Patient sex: F
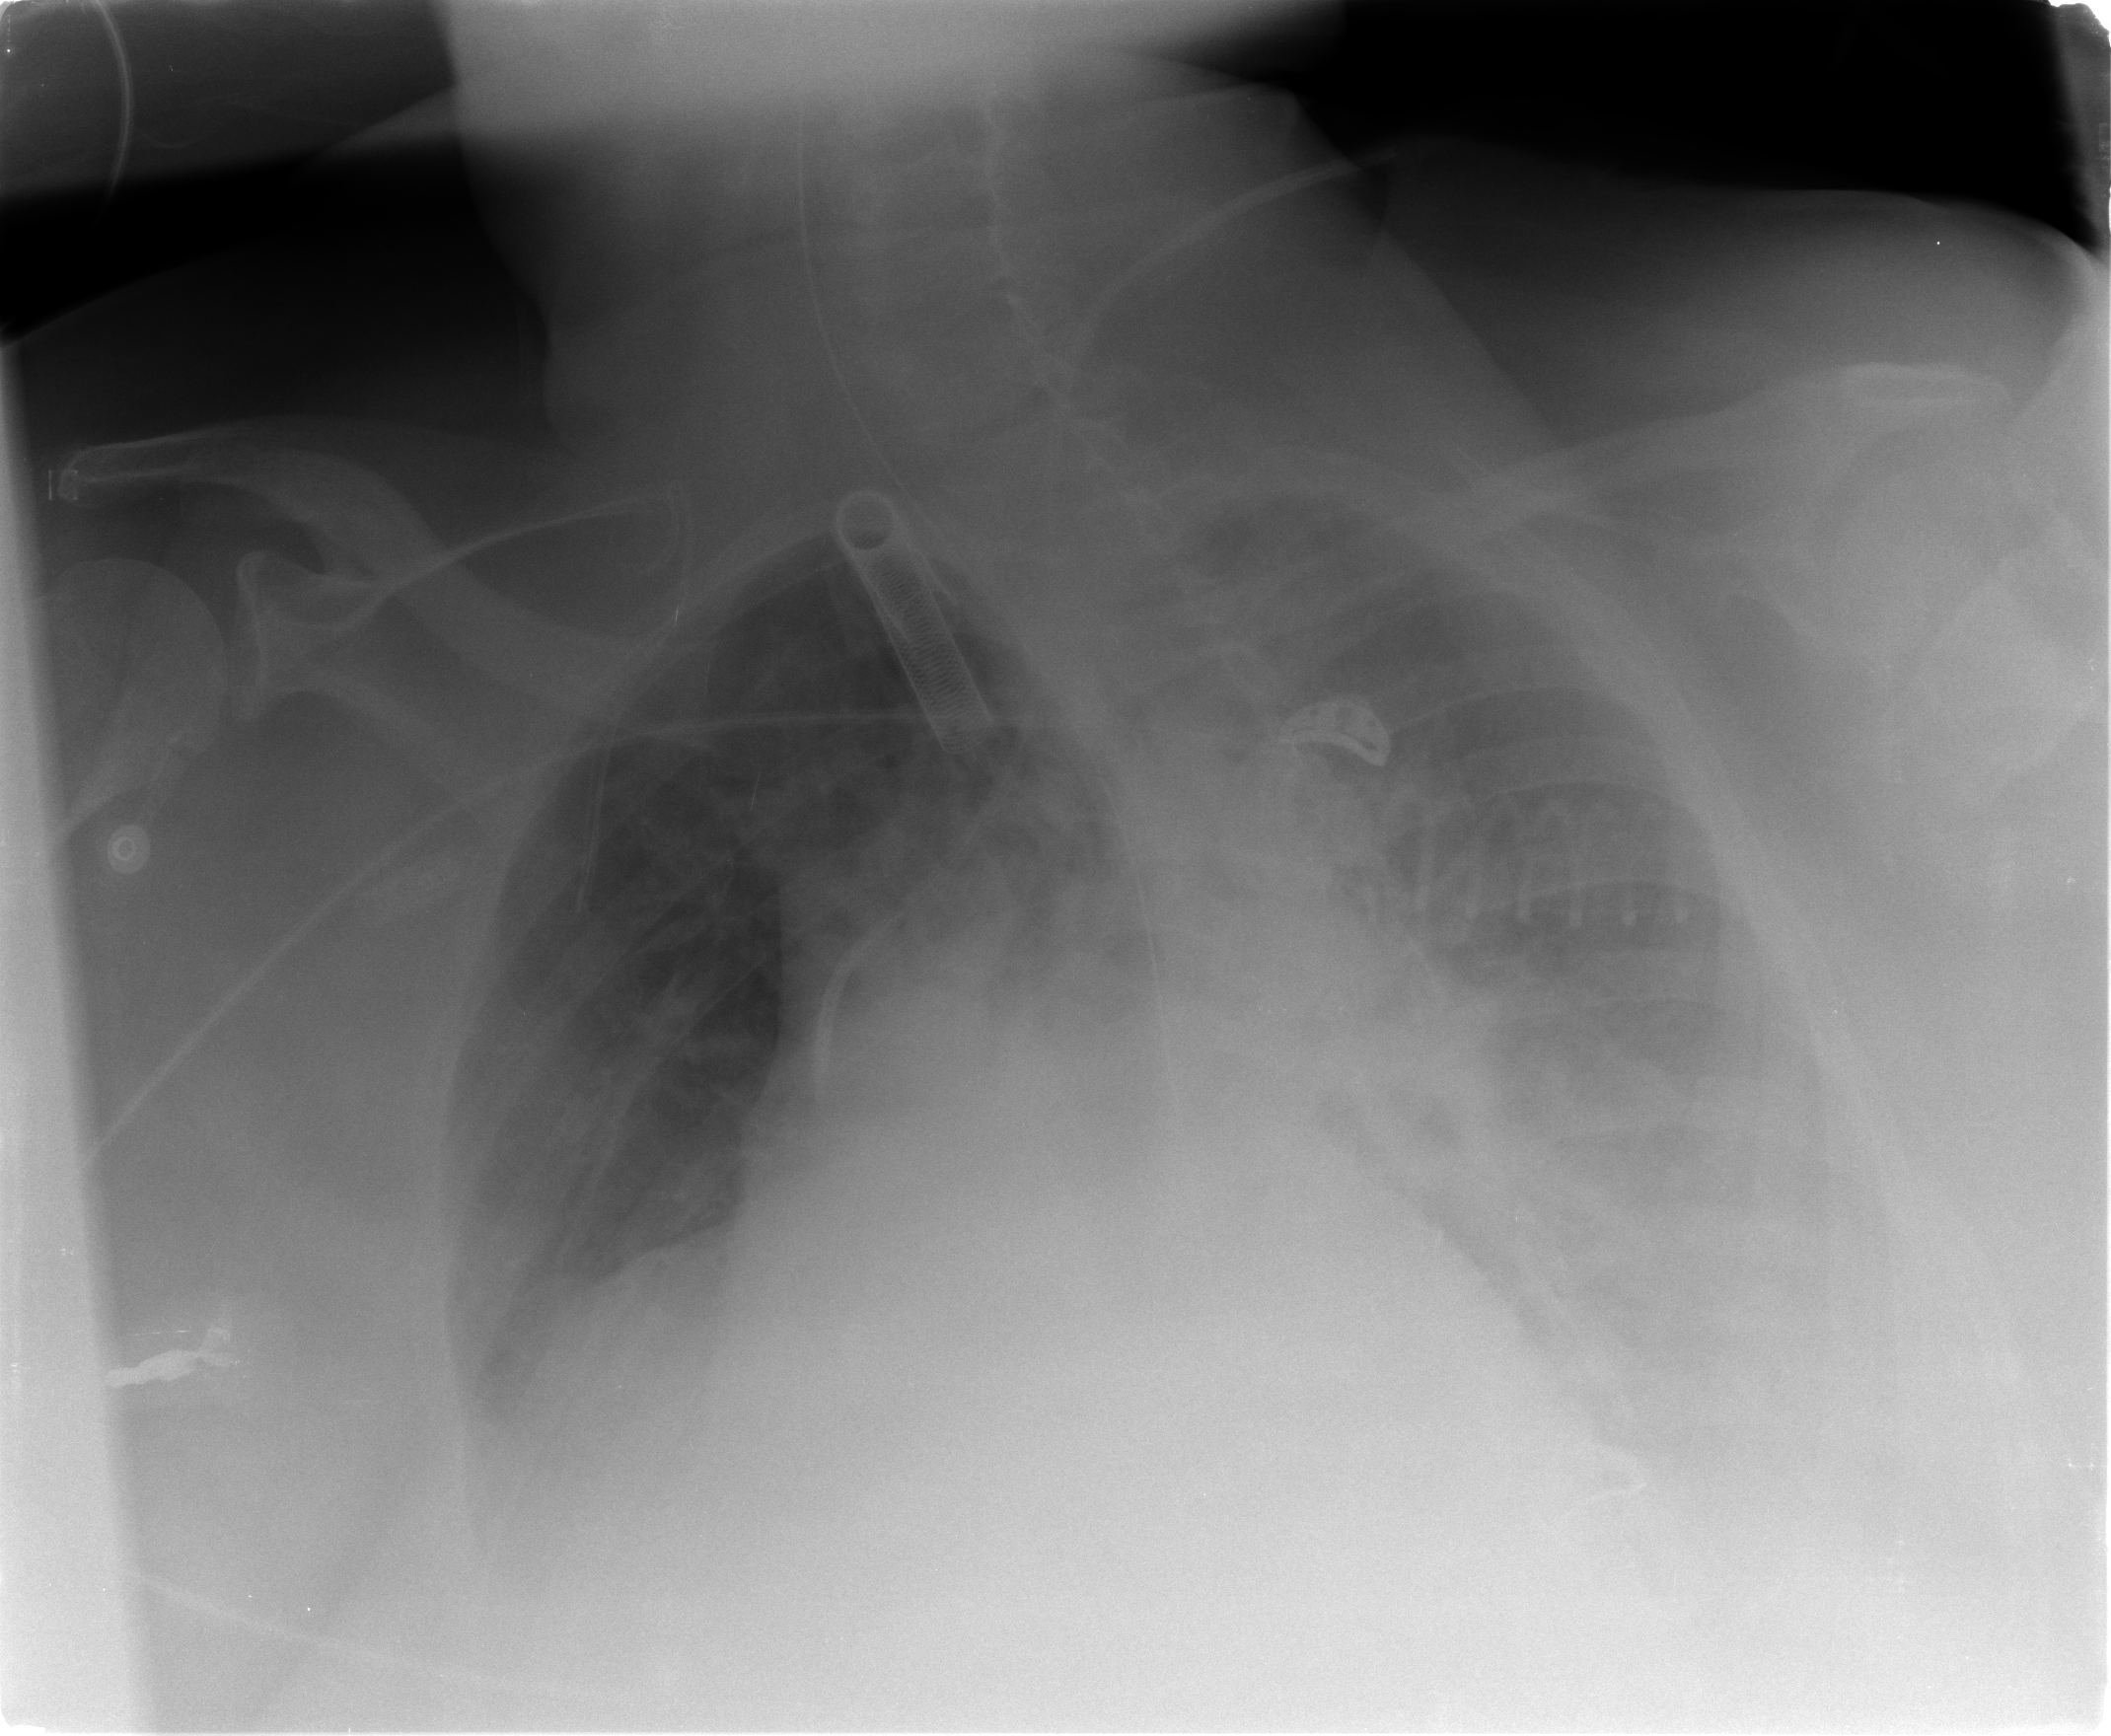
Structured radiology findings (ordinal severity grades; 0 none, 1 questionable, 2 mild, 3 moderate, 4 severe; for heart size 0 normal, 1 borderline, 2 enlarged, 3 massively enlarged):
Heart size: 2
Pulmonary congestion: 2
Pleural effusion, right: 2
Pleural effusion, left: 3
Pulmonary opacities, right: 1
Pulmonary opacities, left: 2
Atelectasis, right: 2
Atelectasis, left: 2